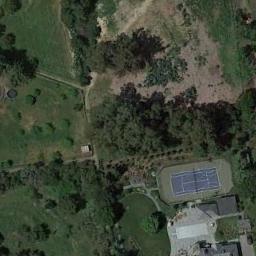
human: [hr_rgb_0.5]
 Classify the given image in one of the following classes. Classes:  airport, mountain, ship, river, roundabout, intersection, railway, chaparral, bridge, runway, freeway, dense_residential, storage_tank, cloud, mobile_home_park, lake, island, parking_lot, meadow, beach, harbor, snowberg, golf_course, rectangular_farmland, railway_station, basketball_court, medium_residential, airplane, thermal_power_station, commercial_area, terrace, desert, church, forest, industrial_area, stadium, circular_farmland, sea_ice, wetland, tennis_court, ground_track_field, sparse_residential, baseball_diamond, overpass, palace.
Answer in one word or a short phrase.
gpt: tennis_court